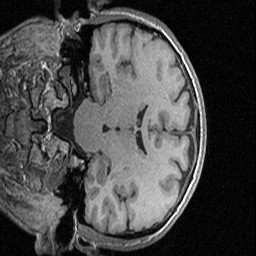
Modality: T1w
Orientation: coronal
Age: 50
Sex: male